Question: I need to do a html list of elements like this pic:

I think its an external div that englobes li or option elements. It's possible?
Its for a form therefore I need to submit its value by post.
Thanks.
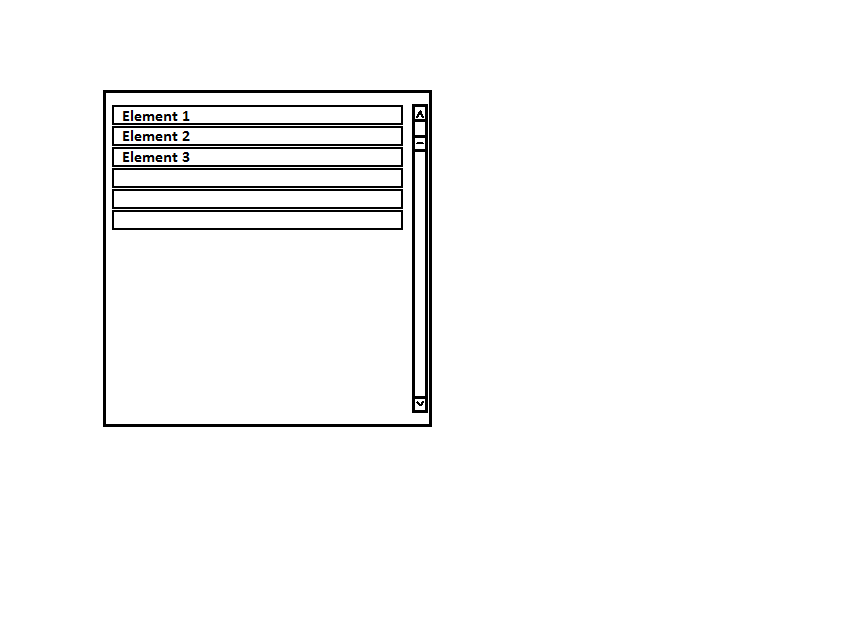
Answer: Follow on from my comment...
'''
<form>
<select multiple>
<option value="Element 1">Element 1</option>
<option value="Element 2">Element 2</option>
<option value="Element 3">Element 3</option>
</select>
<input type="submit" value="Submit">
</form>
'''